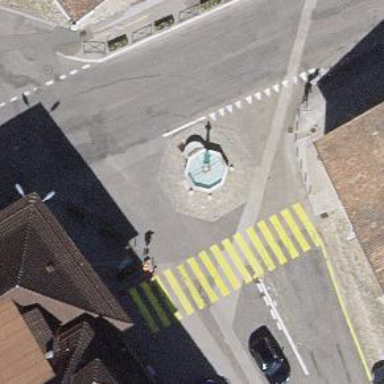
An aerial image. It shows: Fountain.